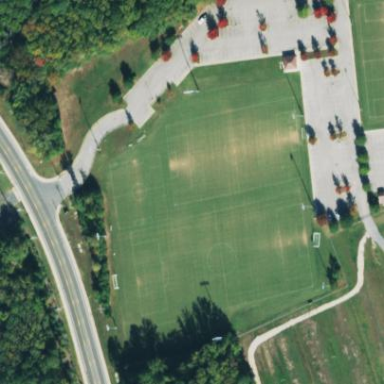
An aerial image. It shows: Soccer pitch for leisureland activities.